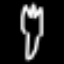
Label: fork